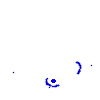
Particle: proton